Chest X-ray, PA view. Patient: 33 years old, sex M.
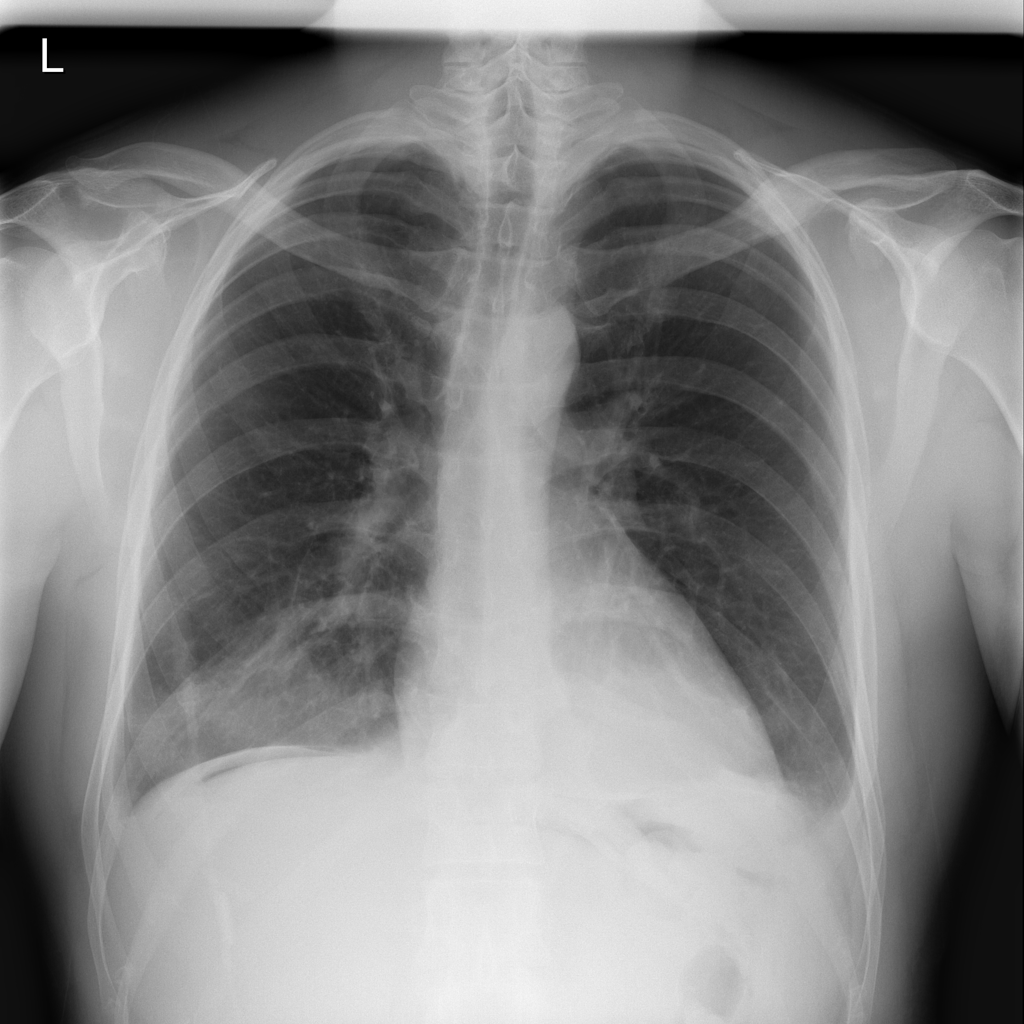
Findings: Effusion